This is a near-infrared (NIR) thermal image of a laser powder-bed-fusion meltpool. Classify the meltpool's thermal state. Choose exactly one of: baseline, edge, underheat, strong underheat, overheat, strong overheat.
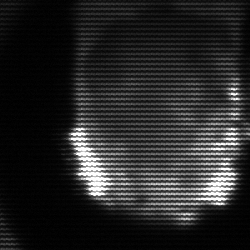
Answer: strong underheat